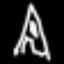
Label: The Eiffel Tower